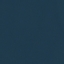
Land use / land cover: SeaLake